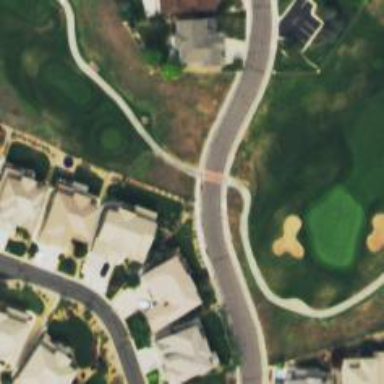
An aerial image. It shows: Well-maintained path designated for golf carts.